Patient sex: M
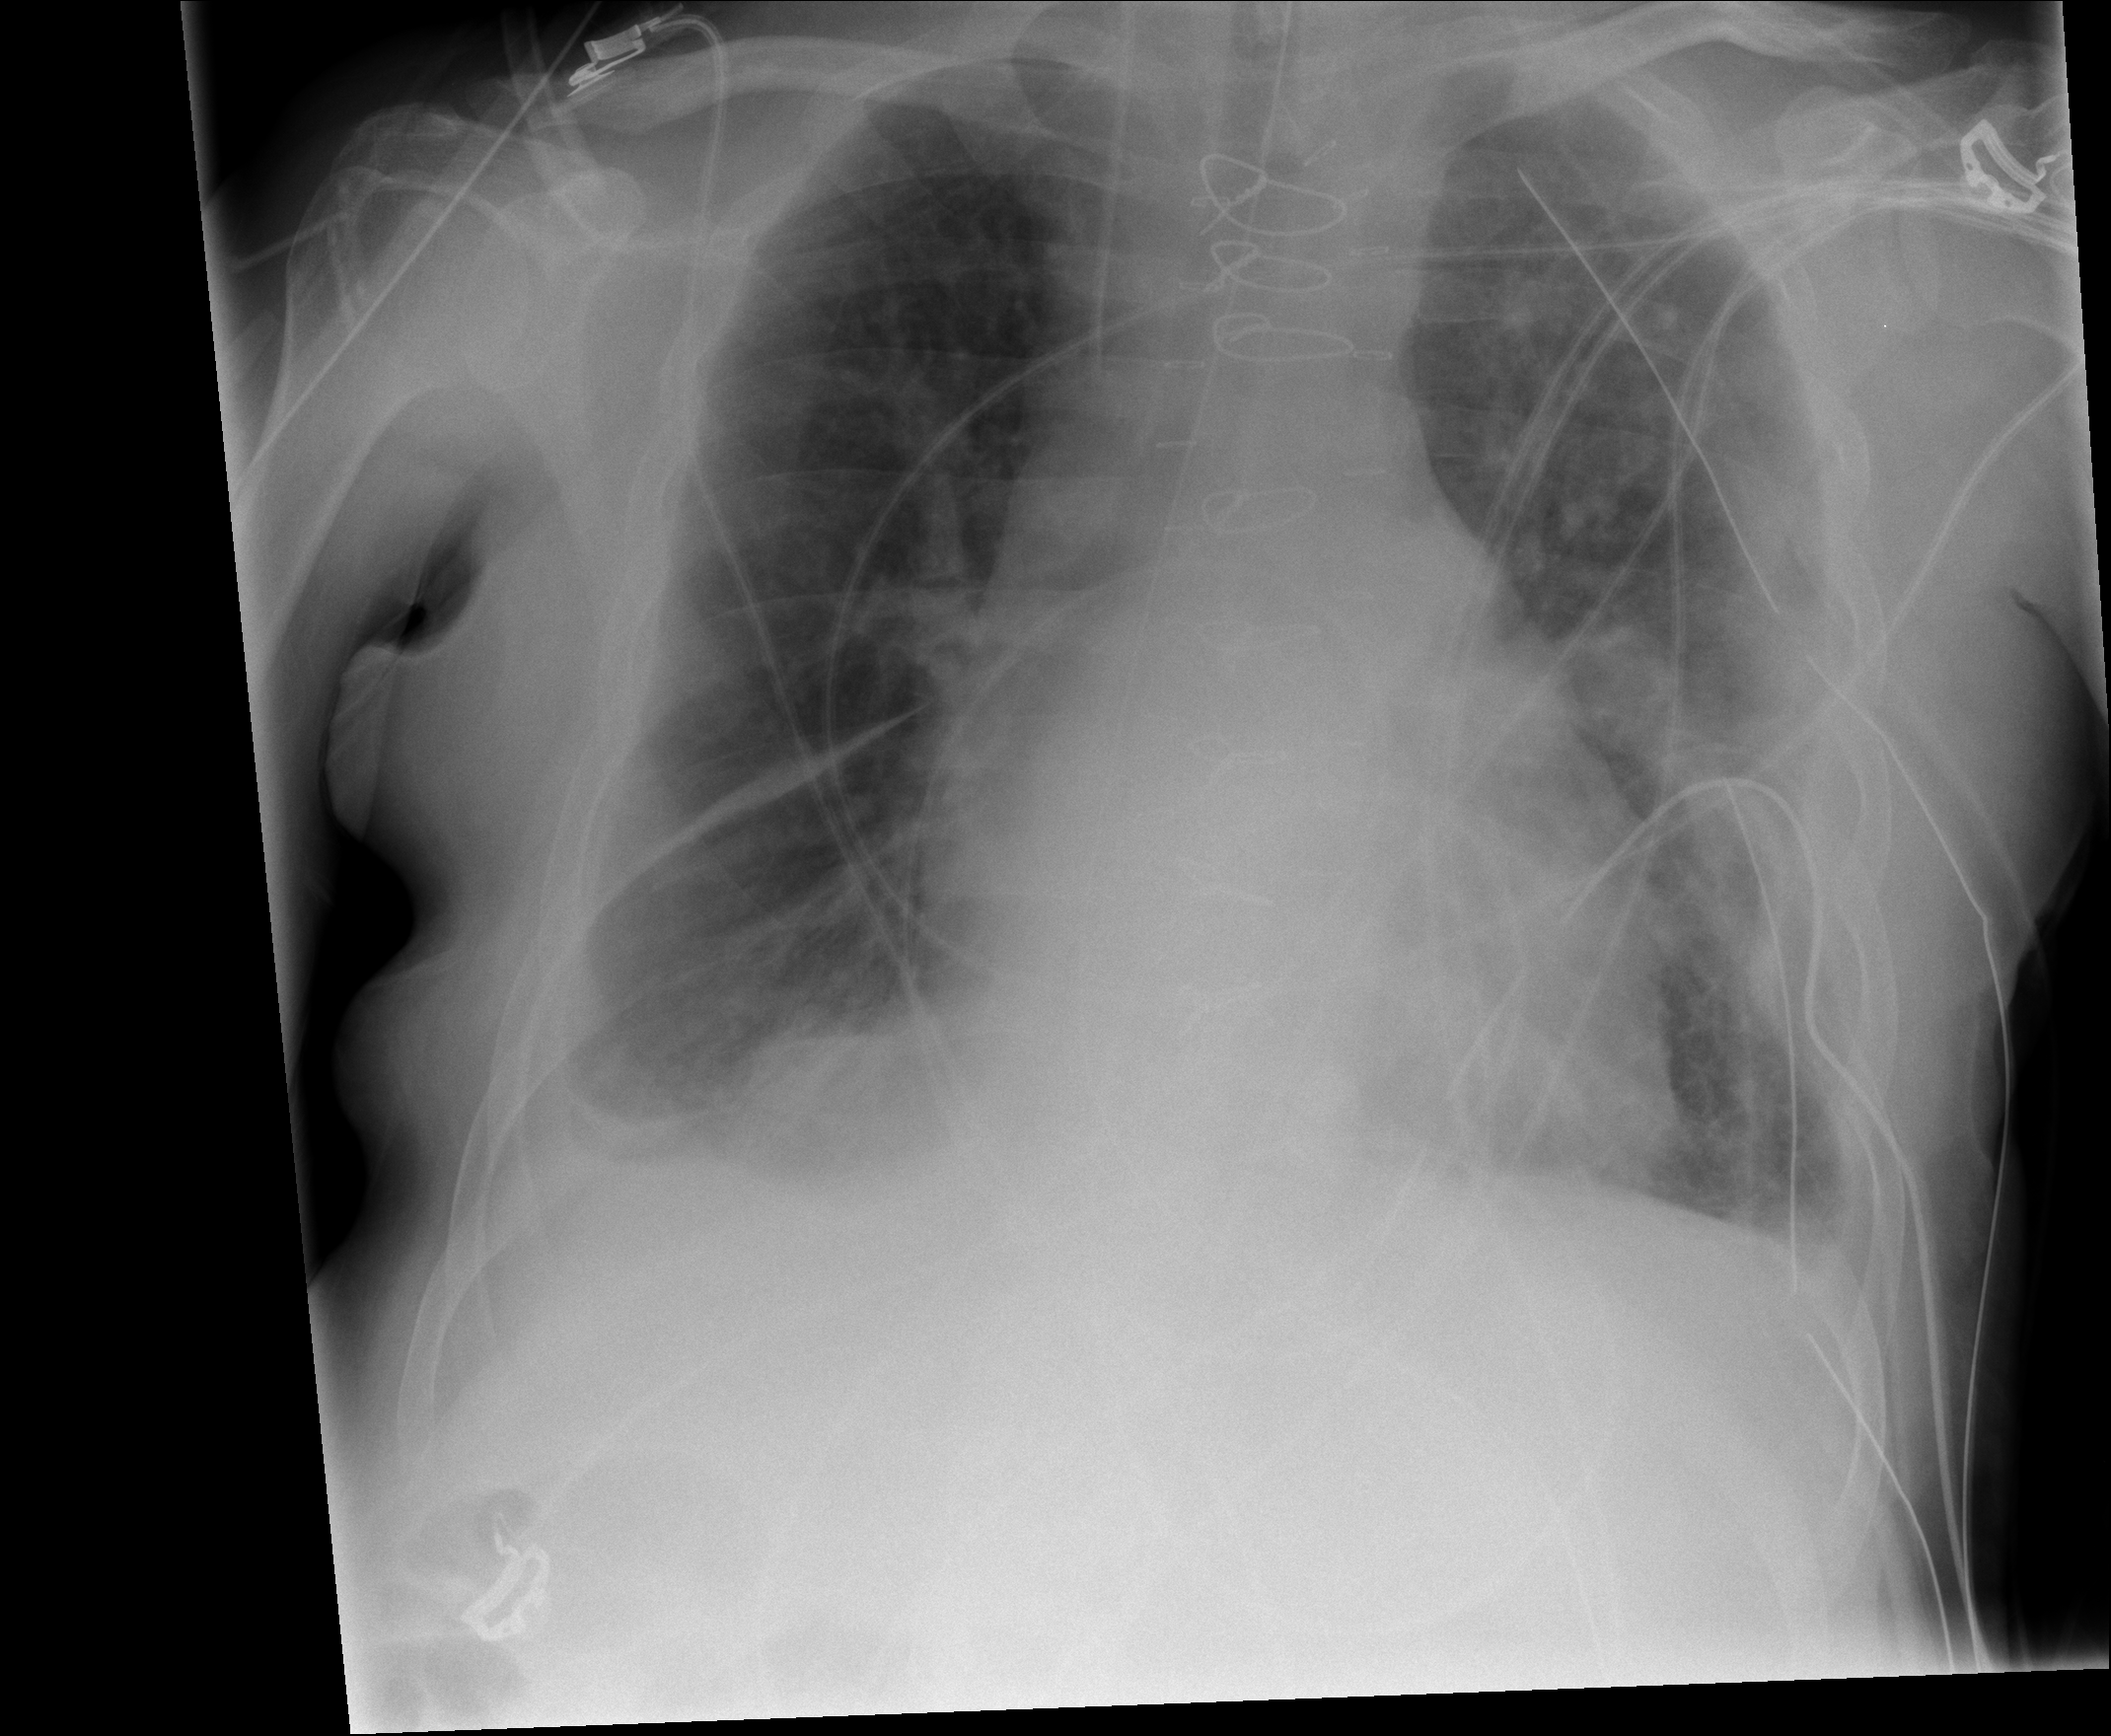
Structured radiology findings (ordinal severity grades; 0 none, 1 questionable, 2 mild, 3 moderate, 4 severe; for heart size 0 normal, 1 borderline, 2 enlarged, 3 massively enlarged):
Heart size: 0
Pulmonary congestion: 0
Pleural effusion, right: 2
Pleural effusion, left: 1
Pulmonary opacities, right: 0
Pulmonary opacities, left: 2
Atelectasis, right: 2
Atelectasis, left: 2